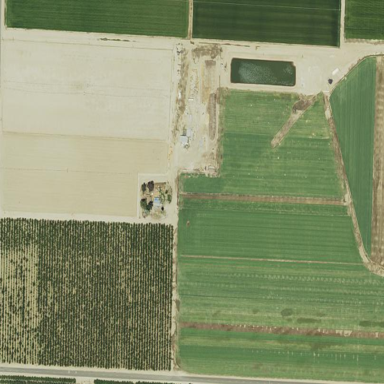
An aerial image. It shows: Orchard planted with peach trees.